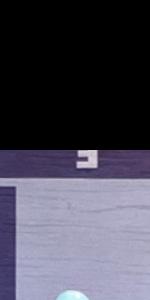
Label: Empty